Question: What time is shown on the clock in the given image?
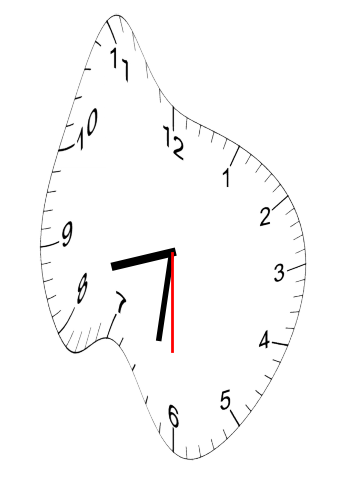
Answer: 08:31:30